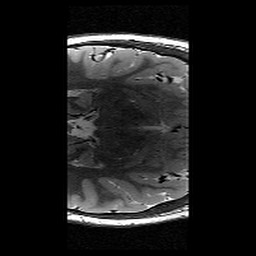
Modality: T2w
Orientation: axial
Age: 11
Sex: female
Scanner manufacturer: siemens
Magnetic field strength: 3 T
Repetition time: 9.23 s
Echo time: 0.067 s